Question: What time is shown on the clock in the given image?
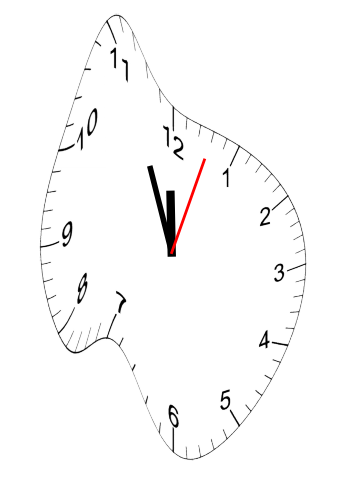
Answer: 11:56:03